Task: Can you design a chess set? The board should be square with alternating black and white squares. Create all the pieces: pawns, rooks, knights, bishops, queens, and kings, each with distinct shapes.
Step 4995:
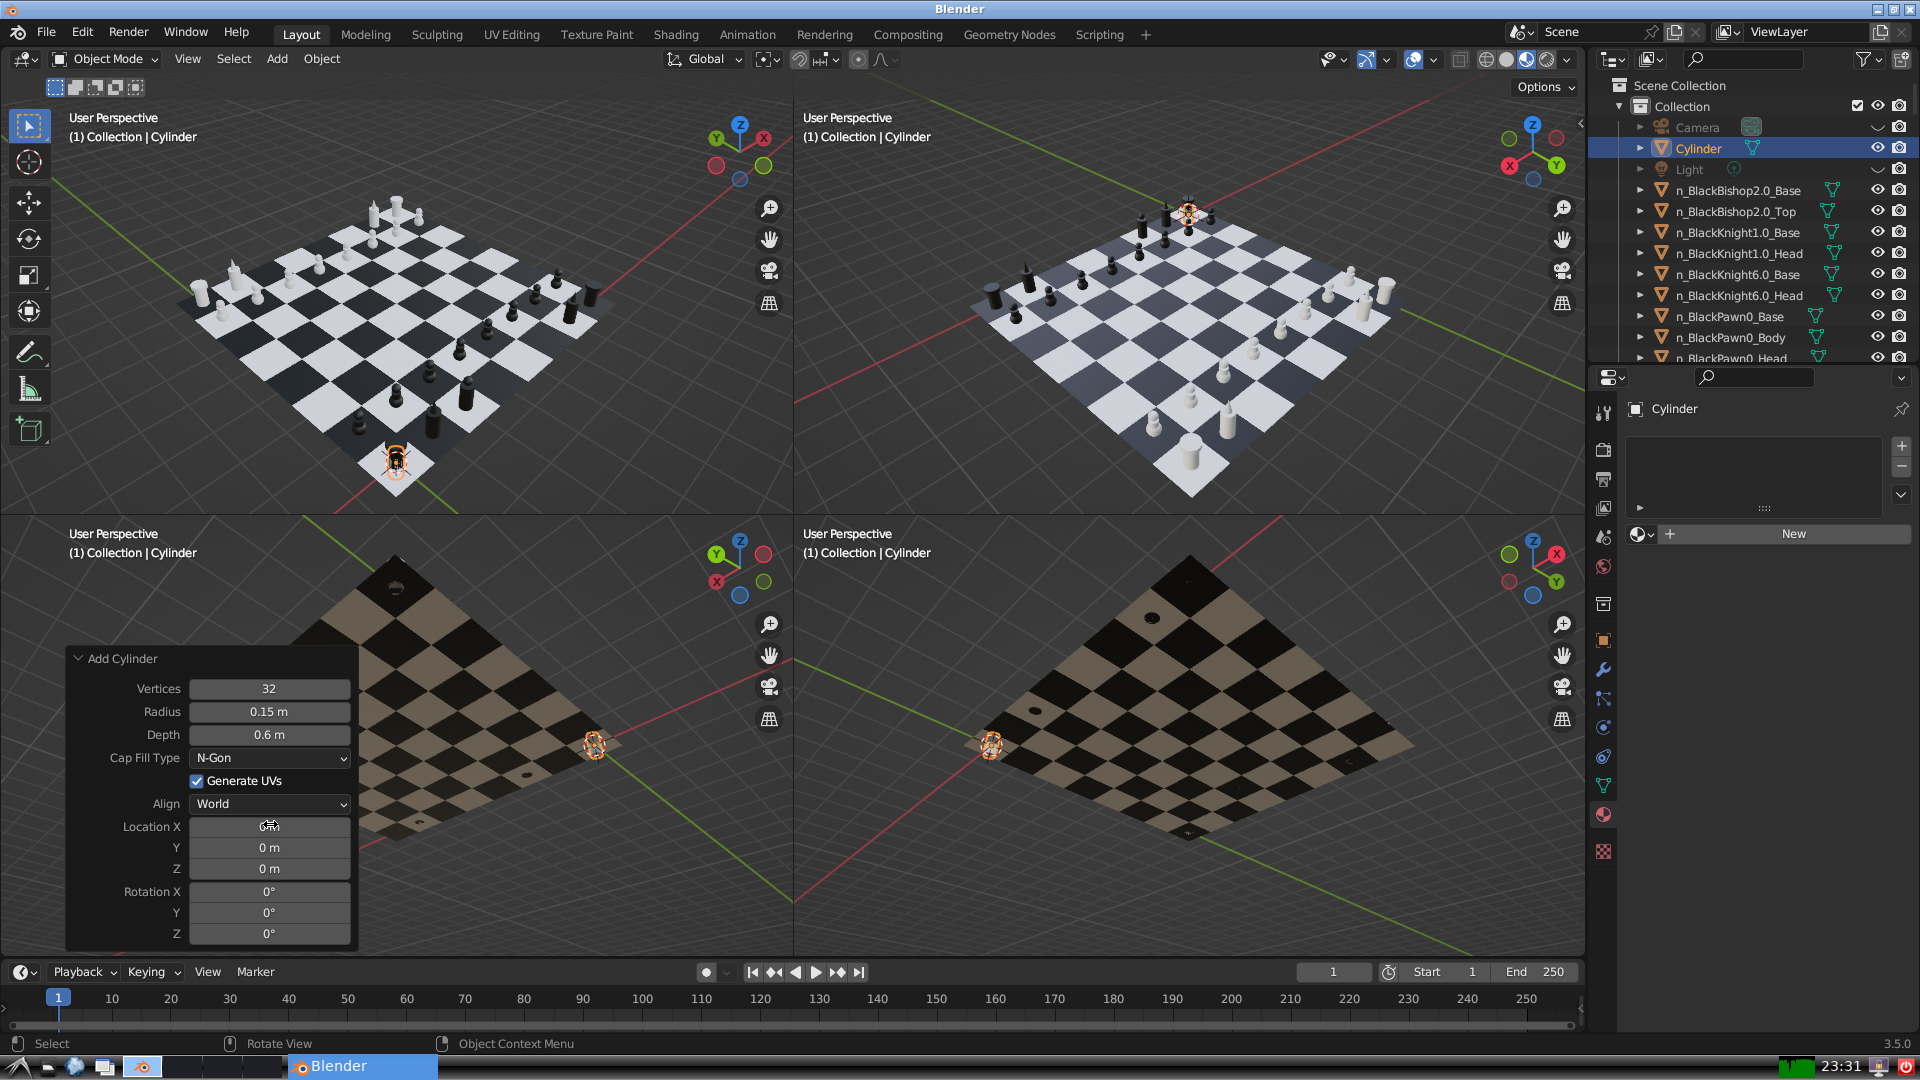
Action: click: no